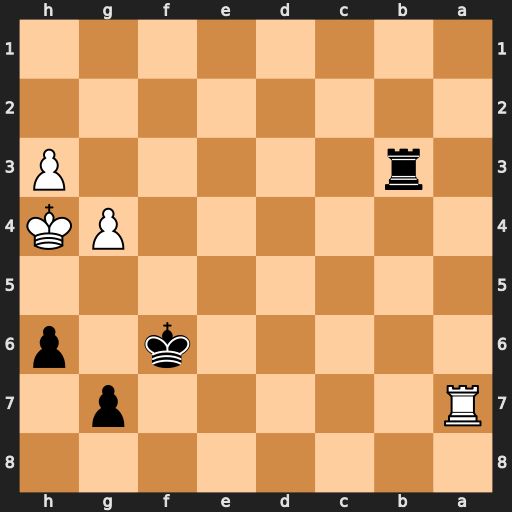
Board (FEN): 8/R5p1/5k1p/8/6PK/1r5P/8/8
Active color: b
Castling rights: -
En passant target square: -
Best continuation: g5+ Kh5 Rxh3#